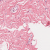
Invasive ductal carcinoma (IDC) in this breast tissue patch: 0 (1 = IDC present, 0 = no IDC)